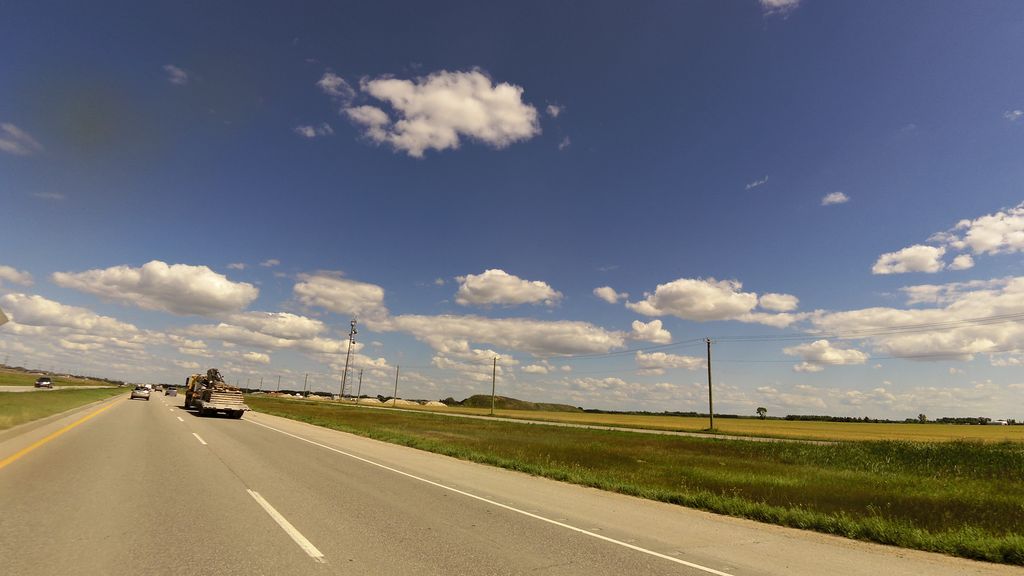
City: winnipeg